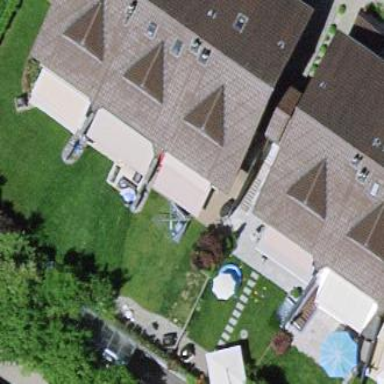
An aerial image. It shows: Gabled roof on residential building.